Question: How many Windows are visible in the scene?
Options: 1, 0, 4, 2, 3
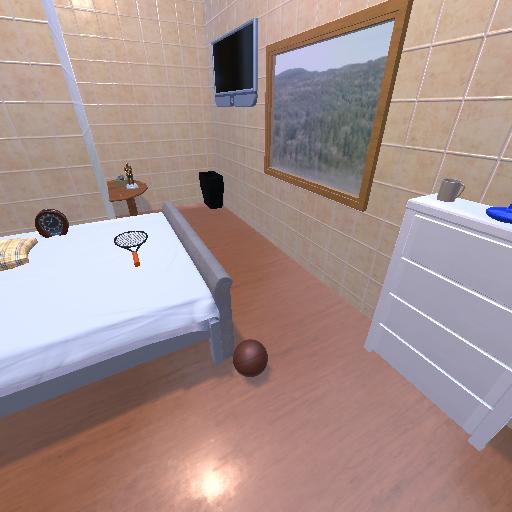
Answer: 1